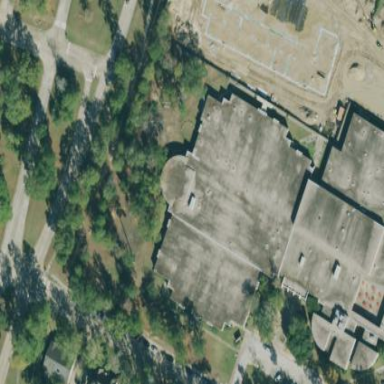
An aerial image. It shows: School building.